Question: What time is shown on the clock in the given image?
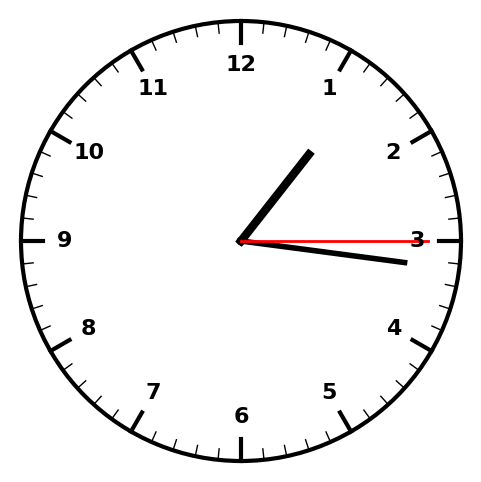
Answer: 01:16:15